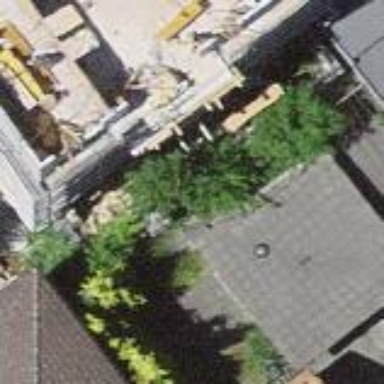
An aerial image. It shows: Garage building.